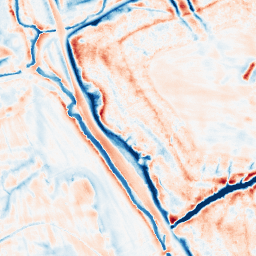
Category: edge_preserving
Decomposition family: bilateral
Decomposition parameters: d: 21
sigma_color: 150
sigma_space: 100
Upsampling method: regularized
Upsampling parameters: scale: 2
lambda_reg: 0.01
Upsampling scale: 2